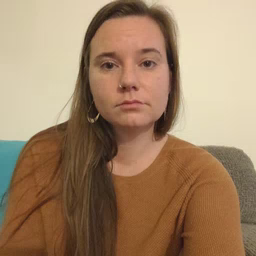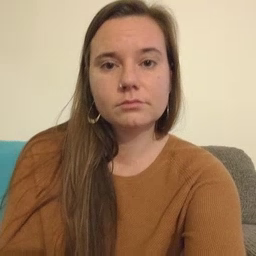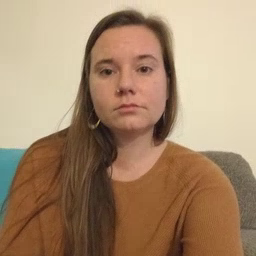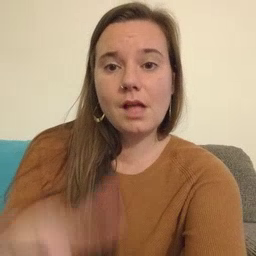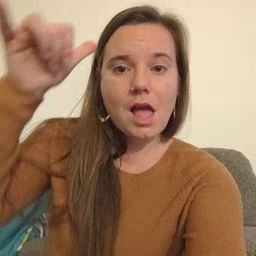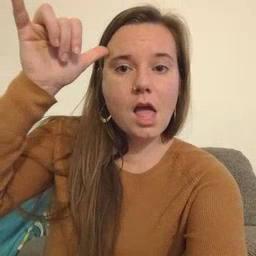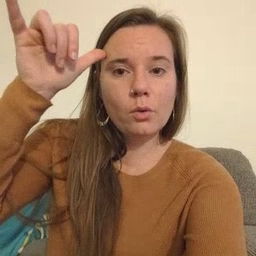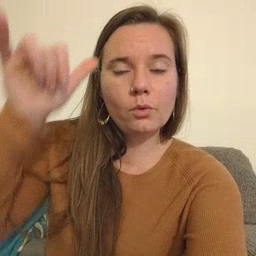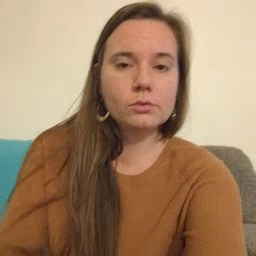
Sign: cow